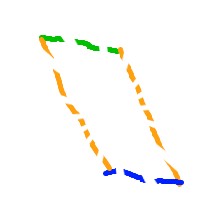
Shape: parallelogram